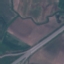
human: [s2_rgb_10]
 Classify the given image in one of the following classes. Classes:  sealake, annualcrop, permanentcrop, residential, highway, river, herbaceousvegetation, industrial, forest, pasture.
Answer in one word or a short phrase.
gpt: Highway